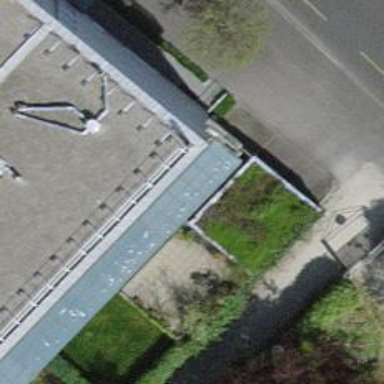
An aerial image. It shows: View of roof of building.